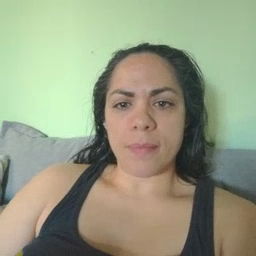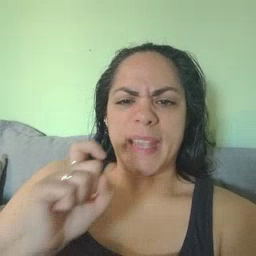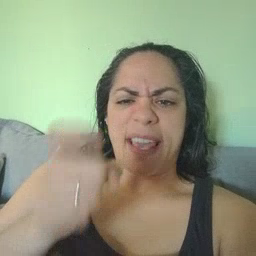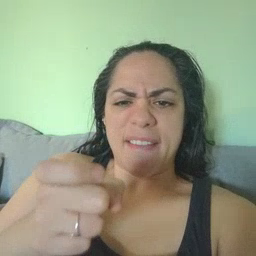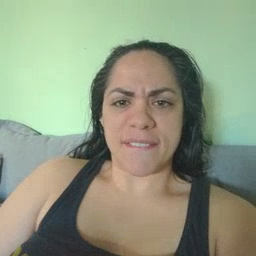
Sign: gift